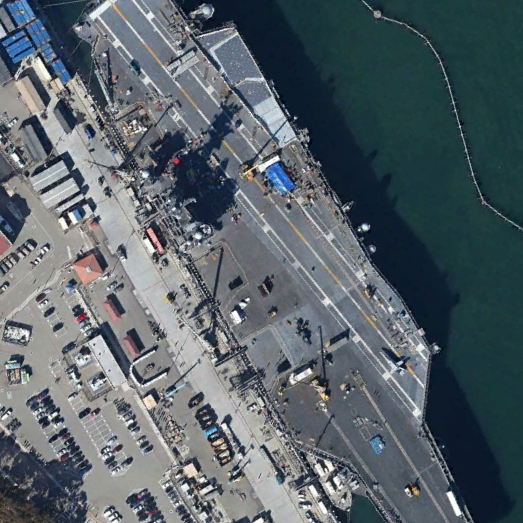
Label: Nimitz-class_aircraft_carrier